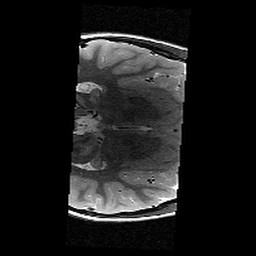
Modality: T2w
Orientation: axial
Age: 13
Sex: male
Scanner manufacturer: siemens
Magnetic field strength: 3 T
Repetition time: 9.23 s
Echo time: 0.067 s